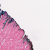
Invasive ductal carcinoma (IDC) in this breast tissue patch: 0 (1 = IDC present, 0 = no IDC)